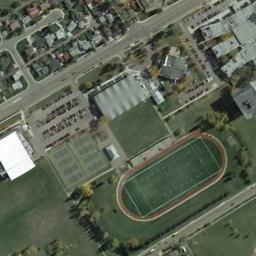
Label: ground_track_field